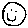
Label: smiley face